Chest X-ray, AP view. Patient: 52 years old, sex M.
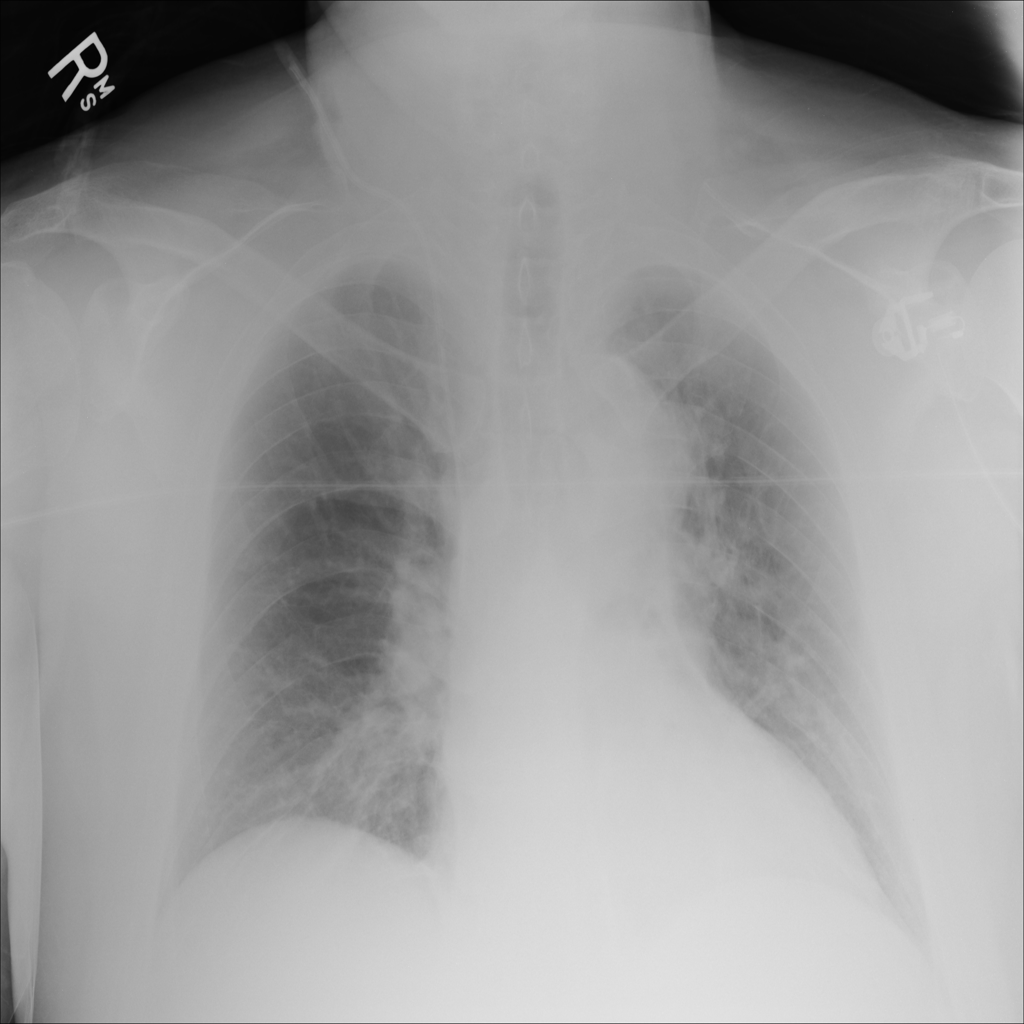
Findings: No Finding